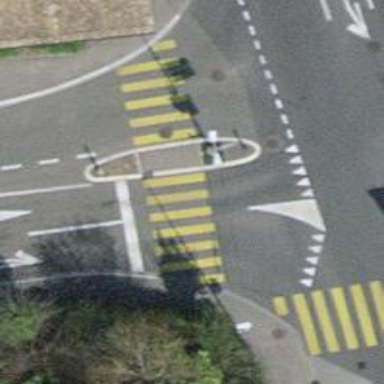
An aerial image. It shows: Crossing with traffic signals and zebra marking on the road. There is island at the crossing.